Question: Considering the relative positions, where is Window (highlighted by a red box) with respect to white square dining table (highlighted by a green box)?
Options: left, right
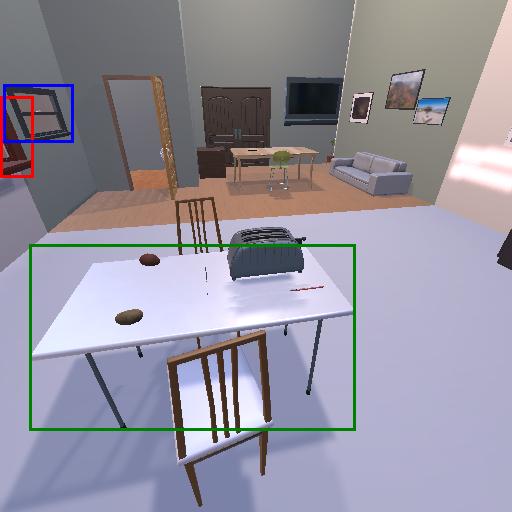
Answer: left